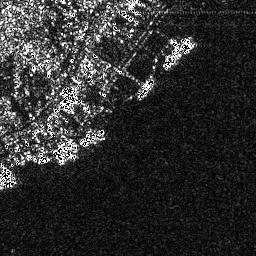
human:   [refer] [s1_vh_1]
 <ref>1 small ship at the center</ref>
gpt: <box>[[52, 30, 60, 38, 0]]</box>